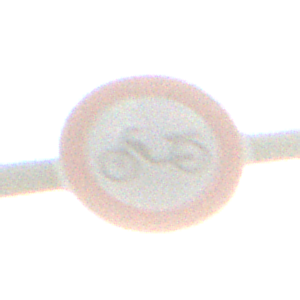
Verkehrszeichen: VerbotMofas
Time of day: SunriseSunset
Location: Outdoor (Suburban)
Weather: PartlyCloudy
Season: NotSpecified
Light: Natural